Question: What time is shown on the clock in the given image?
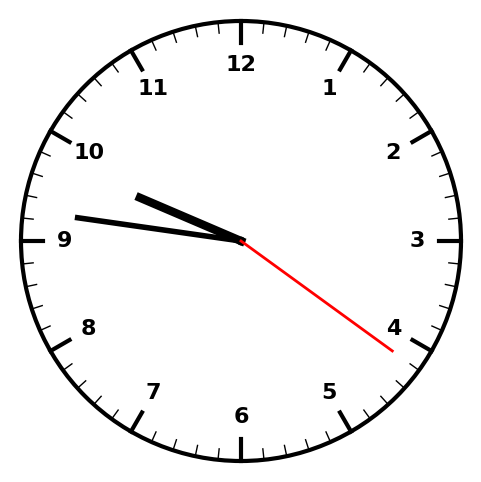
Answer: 09:46:21